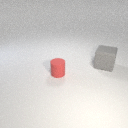
small red rubber cylinder to the left of large gray rubber cube